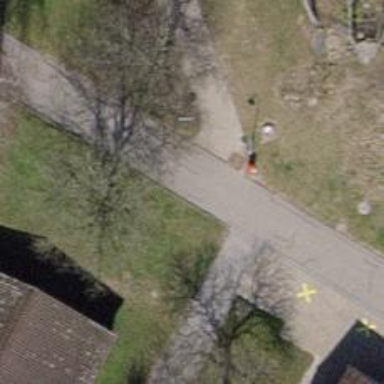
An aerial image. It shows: Asphalt road designated for service vehicles.